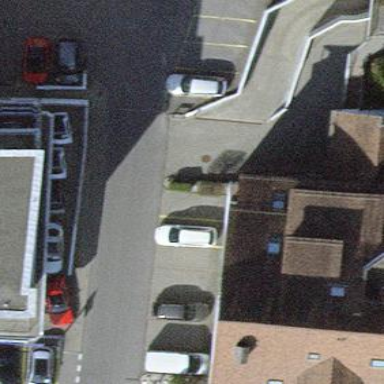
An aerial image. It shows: View of apartment building.